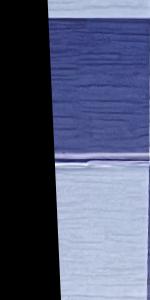
Label: Empty